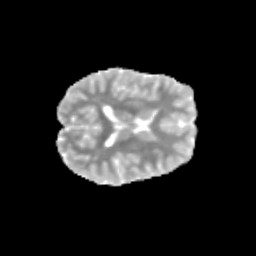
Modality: MD
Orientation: axial
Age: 12
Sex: female
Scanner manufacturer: siemens
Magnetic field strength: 3 T
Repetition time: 3.8 s
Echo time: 0.07 s